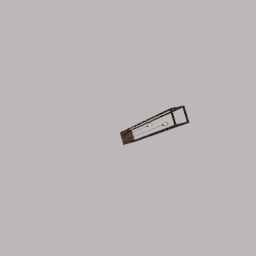
Label: lighting